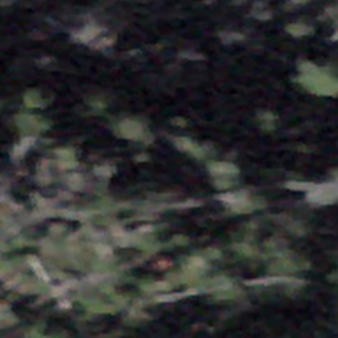
Label: other